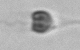
Label: Apedinella